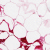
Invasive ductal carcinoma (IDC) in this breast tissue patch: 0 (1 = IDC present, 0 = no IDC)